Question: I with could re-write the question better, but can someone tell me where I can learn what is happening in this piece of azure code?

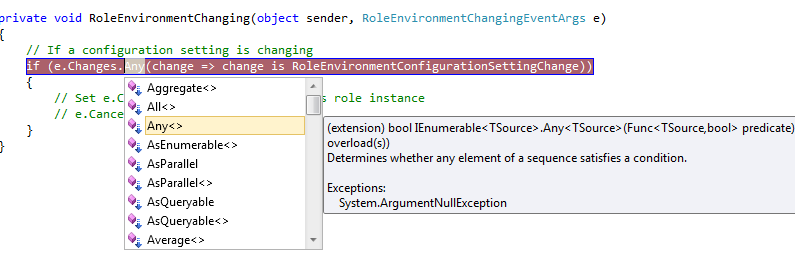
Answer: That code has about three non-basic concepts in it:
- <URL>> A lambda expression is an anonymous function that can contain expressions and statements, and can be used to create delegates or expression tree types.